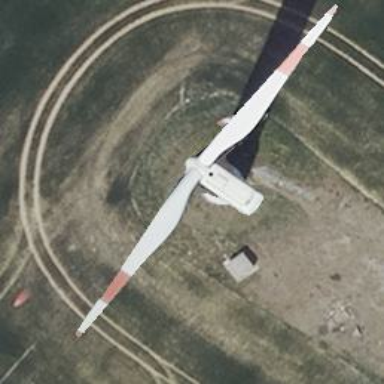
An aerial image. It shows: Wind generator powered by horizontal-axis wind turbine.